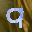
Label: 9